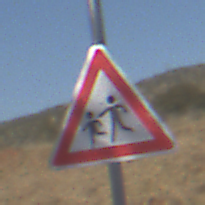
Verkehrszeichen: KinderRechts
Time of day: Midday
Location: Outdoor (RoadRail)
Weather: Clear
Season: Summer
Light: Natural